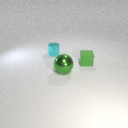
large green metal sphere to the right of small cyan metal cylinder